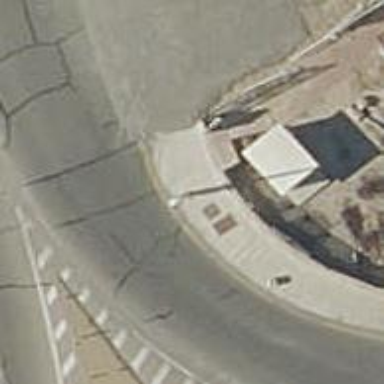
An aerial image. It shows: Sidewalk.